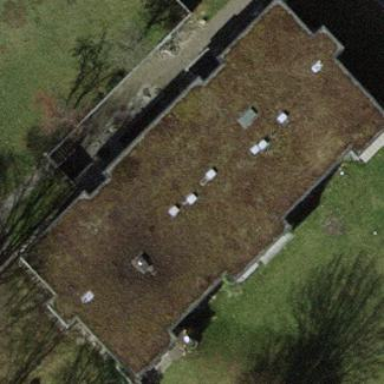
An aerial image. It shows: Flat-roofed building.